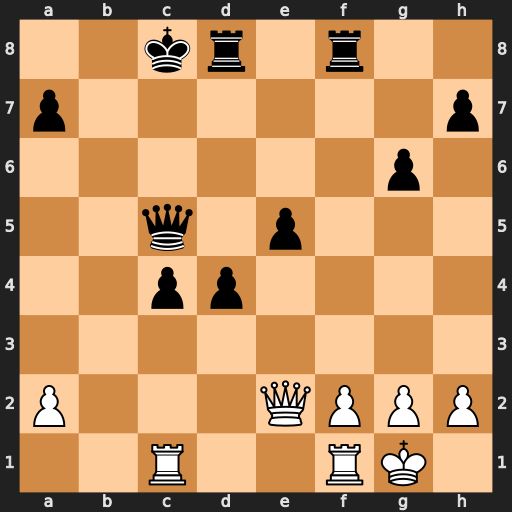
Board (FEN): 2kr1r2/p6p/6p1/2q1p3/2pp4/8/P3QPPP/2R2RK1
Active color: w
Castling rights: -
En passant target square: -
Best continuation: Rxc4 Qxc4 Qxc4+